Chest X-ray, PA view. Patient: 48 years old, sex M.
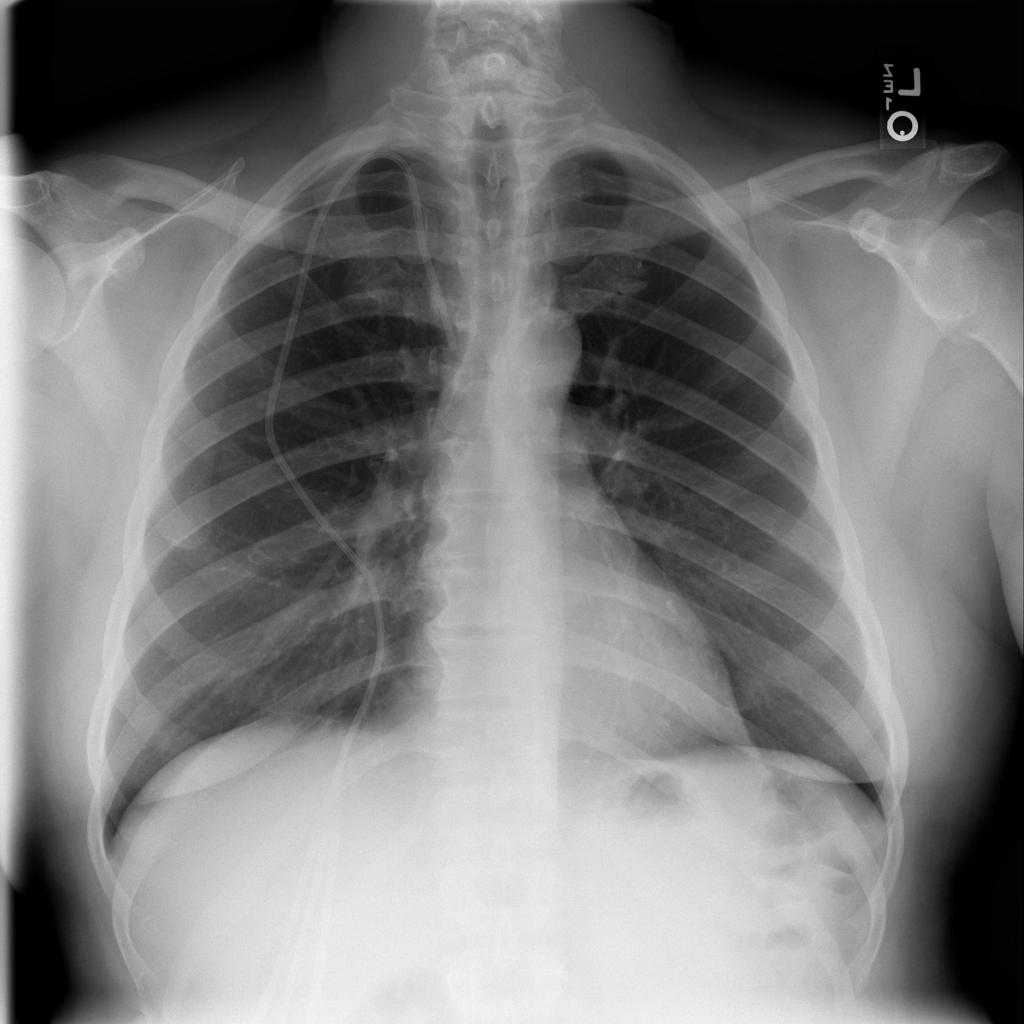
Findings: No Finding